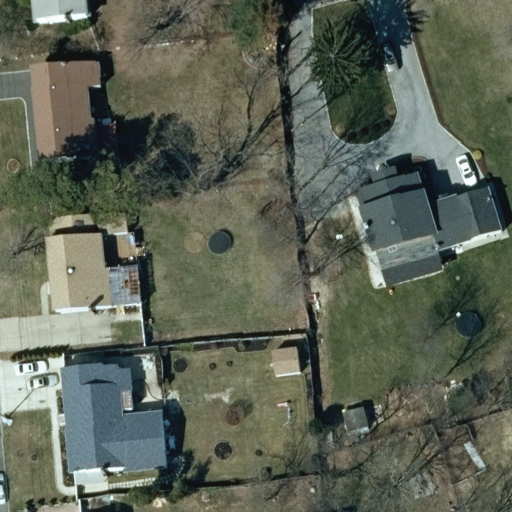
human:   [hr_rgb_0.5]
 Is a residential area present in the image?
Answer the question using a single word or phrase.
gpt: yes

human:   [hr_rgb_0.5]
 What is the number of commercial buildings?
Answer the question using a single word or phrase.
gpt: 0

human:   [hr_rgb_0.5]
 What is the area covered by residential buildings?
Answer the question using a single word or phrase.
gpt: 1317m2

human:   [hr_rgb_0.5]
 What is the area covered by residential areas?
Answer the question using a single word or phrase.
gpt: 10621m2

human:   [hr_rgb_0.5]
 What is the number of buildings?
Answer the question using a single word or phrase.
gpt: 7

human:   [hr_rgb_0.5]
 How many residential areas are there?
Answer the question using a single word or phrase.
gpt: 1

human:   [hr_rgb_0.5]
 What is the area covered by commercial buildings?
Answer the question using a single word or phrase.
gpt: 0m2

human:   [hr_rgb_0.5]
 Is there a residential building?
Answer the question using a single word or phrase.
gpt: yes

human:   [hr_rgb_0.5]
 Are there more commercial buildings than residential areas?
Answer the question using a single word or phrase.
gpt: no

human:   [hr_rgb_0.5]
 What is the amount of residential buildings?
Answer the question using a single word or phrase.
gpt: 5

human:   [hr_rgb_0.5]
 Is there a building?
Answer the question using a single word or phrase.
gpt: yes

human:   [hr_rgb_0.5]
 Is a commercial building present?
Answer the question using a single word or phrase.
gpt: no

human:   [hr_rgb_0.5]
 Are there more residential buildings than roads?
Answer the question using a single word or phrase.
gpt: yes

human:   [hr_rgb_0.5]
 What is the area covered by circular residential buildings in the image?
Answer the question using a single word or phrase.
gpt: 0m2

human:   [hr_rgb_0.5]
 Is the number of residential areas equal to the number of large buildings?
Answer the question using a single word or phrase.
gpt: no

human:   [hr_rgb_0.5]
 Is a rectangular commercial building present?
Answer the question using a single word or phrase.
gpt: no

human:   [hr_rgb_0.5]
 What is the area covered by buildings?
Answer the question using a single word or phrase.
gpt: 1384m2

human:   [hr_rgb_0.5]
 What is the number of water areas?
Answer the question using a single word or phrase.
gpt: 0

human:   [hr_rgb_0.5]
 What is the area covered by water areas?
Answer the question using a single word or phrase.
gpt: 0m2

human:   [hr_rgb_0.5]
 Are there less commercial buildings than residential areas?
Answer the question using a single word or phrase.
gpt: yes

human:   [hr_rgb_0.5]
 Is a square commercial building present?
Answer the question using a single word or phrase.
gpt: no

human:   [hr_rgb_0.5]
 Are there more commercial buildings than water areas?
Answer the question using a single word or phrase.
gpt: no

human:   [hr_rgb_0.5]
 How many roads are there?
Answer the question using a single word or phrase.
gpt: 0

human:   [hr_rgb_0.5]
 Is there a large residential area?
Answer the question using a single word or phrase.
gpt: yes

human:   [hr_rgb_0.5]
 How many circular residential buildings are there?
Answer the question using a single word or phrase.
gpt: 0

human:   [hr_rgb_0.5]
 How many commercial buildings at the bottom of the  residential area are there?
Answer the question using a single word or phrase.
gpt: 0

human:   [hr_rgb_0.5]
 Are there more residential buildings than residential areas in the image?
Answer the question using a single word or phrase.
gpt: yes

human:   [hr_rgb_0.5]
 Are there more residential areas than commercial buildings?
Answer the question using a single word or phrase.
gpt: yes

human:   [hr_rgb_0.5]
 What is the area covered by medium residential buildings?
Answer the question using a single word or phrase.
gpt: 1263m2

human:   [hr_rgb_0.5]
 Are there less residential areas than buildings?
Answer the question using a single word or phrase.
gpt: yes

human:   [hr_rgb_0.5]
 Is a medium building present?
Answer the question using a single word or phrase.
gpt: yes

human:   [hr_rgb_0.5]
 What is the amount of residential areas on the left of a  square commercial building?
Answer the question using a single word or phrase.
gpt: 0

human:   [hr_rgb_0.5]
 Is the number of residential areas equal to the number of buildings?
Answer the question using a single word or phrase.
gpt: no

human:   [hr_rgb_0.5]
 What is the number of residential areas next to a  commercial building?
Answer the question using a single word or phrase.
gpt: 0

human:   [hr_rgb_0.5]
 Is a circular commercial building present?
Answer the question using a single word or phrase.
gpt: no

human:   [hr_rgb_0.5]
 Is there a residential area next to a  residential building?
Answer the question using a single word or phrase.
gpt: yes

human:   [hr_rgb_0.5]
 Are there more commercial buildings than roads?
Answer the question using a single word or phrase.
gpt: no

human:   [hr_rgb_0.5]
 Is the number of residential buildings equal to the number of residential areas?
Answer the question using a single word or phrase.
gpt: no

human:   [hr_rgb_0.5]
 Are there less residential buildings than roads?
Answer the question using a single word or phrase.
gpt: no

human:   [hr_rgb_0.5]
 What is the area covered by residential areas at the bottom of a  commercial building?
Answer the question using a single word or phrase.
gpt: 0m2

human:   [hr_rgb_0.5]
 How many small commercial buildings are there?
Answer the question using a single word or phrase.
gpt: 0

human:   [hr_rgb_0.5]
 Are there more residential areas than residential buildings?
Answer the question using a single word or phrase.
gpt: no

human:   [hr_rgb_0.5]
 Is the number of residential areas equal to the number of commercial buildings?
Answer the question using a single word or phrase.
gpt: no

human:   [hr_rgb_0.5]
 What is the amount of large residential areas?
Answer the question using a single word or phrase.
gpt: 1

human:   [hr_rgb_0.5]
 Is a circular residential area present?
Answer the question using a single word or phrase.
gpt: no

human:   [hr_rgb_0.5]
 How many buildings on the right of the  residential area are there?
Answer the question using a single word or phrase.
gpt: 0

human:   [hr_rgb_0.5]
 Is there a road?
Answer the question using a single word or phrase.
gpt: no

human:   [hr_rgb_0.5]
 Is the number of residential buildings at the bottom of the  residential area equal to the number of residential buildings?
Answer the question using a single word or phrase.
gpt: yes

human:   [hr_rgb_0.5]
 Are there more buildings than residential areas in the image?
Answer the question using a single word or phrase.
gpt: yes

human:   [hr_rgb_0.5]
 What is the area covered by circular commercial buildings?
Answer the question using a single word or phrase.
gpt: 0m2

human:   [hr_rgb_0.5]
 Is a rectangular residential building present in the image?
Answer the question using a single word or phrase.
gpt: yes

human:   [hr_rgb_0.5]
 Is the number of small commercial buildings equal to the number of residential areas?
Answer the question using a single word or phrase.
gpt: no

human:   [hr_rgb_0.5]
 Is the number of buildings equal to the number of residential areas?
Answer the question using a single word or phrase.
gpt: no

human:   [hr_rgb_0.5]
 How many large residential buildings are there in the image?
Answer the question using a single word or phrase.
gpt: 0

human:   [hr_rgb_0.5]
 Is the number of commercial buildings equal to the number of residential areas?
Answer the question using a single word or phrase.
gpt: no

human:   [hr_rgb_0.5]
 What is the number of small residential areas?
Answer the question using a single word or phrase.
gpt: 0

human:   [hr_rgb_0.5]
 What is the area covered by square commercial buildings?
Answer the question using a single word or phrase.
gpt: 0m2

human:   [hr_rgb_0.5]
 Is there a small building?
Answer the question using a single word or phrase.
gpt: yes

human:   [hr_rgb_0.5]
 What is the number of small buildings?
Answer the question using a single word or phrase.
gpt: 3

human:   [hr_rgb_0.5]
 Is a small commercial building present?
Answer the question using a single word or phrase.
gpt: no

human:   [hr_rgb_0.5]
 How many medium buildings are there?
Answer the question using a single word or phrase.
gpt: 4

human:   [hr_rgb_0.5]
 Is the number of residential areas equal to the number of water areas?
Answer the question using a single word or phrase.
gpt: no

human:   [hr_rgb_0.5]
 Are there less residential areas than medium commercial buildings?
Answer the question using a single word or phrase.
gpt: no

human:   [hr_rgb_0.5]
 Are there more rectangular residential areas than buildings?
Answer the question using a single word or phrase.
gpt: no